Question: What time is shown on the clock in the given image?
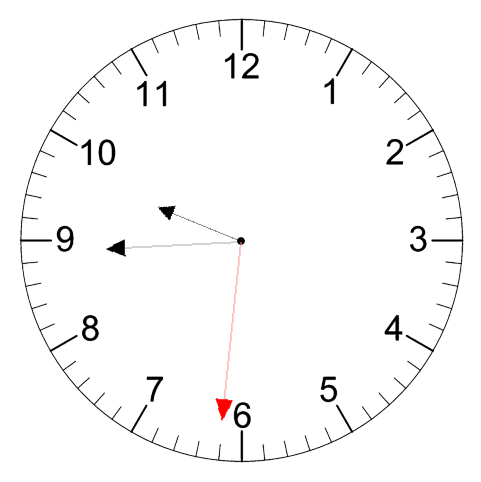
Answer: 09:44:31